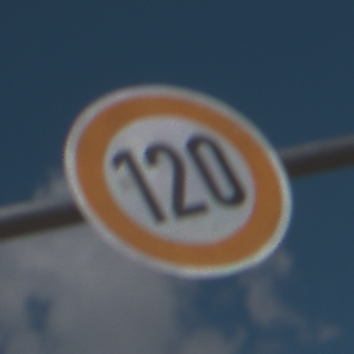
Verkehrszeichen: Geschwindigkeit120
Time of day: Midday
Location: Outdoor (Nature)
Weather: PartlyCloudy
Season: NotSpecified
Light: Natural